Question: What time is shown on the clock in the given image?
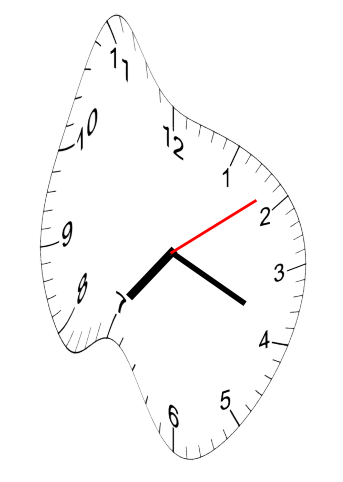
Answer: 07:19:09